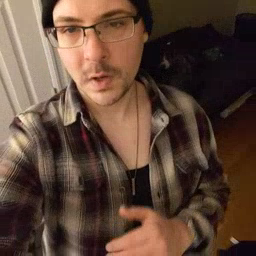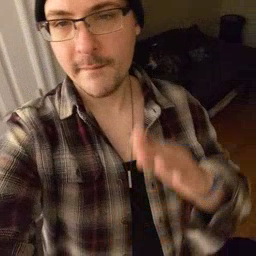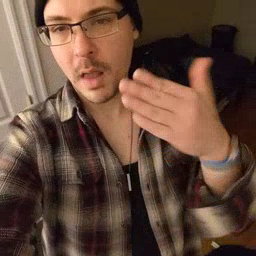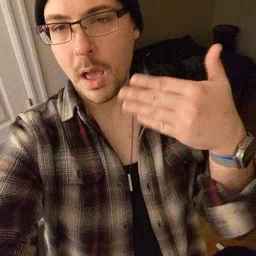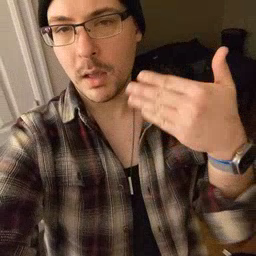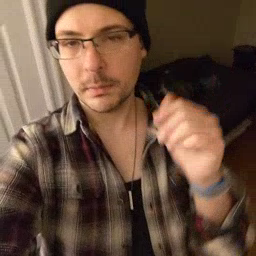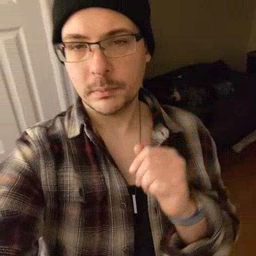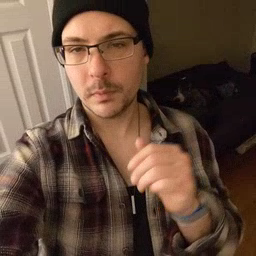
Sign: flag